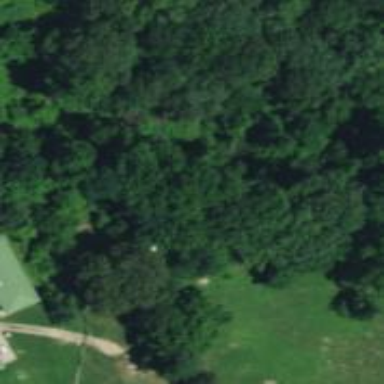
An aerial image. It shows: Disc golf hole.